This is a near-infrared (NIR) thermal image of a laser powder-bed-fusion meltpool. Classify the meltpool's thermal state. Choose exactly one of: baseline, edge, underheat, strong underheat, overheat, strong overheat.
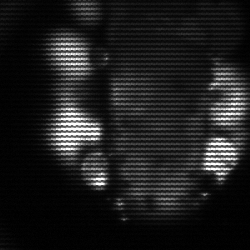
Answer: strong underheat